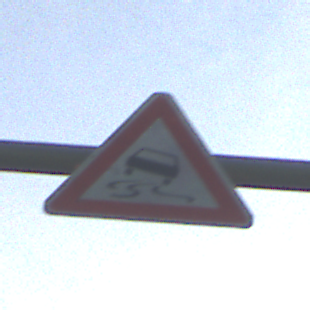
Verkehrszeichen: SchleuderOderRutschgefahr
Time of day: SunriseSunset
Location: Outdoor (Nature)
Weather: PartlyCloudy
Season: NotSpecified
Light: Natural